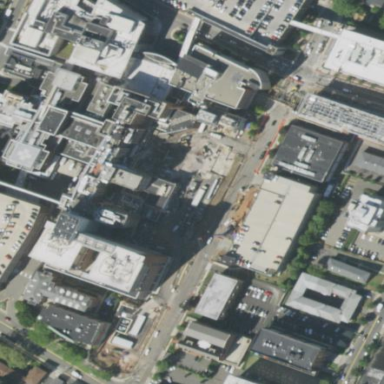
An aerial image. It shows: Healthcare facility identified as hospital.